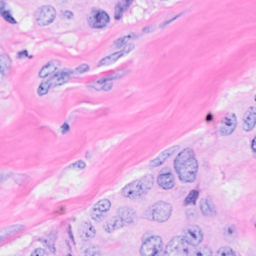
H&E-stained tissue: Breast